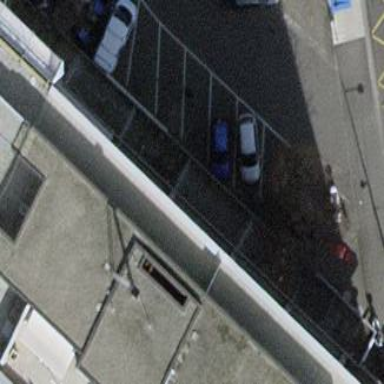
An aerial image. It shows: View of roof of building.